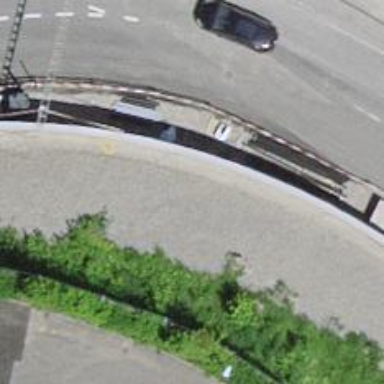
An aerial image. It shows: Retaining wall.